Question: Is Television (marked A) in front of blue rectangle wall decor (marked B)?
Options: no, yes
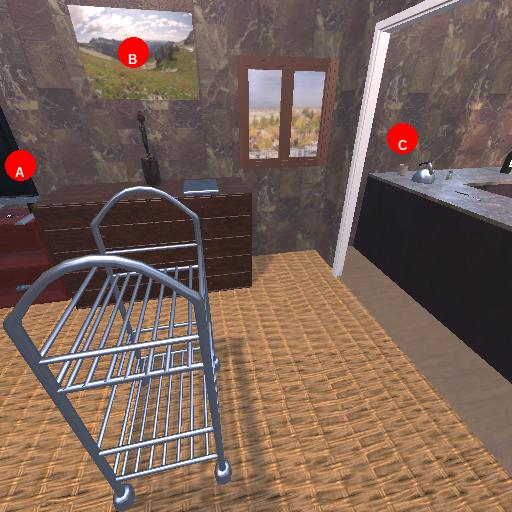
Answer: no